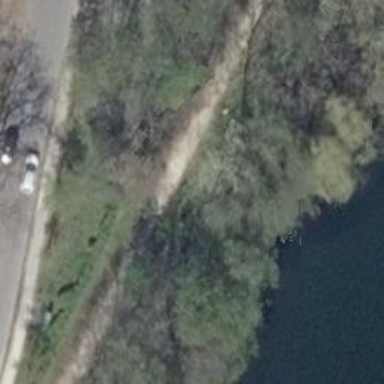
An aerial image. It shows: Excellent visible footway trail.